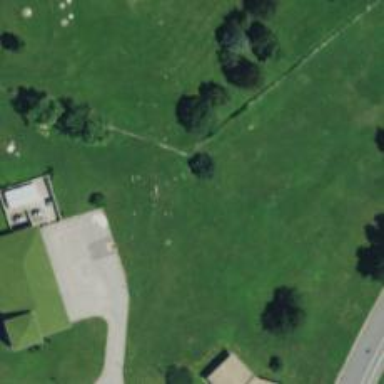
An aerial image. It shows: Disc golf hole.